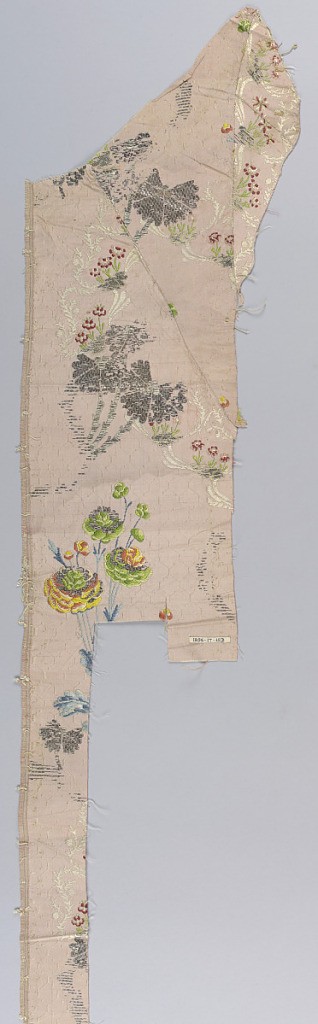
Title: Fragments
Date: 1750–1800
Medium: silk, metallic thread Technique: plain compound weave with discontinuous supplementary weft (brocaded)
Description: Design of floral groups and foliage in polychrome silks and silver metal on light rose patterned background. 1896-17-19-b is made up of three fragments sewn together.